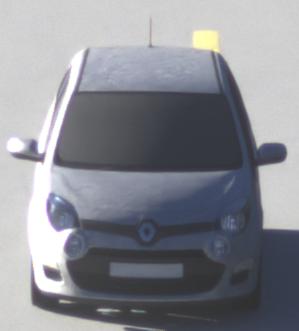
Make: Renault
Model: Twingo 1.2 LEV 16V 75
Detailed model: Twingo (II)
Model produced from: 2012/01
Model produced until: 2014/07
Doors: 3
Color: white
Road condition: dry road
Daytime: sunrise or sunset
Contrast: medium contrast